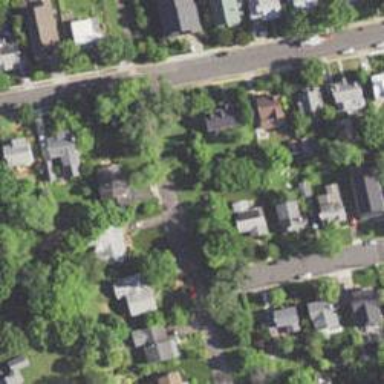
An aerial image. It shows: Charming neighbourhood.